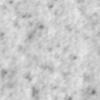
Label: no_change